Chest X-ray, AP view. Patient: 55 years old, sex M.
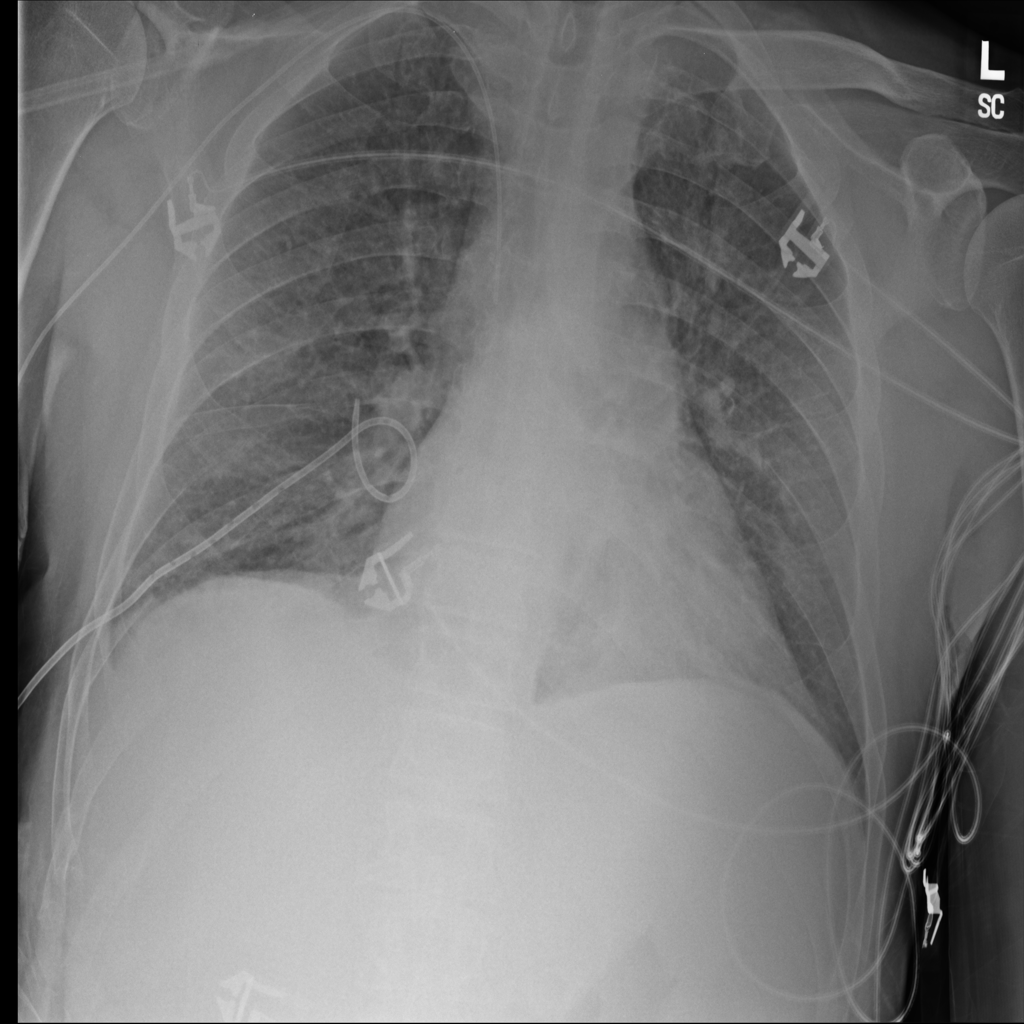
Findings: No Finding